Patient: sex M, age 54
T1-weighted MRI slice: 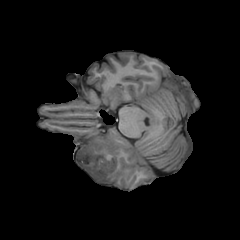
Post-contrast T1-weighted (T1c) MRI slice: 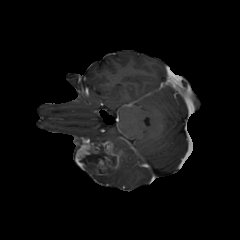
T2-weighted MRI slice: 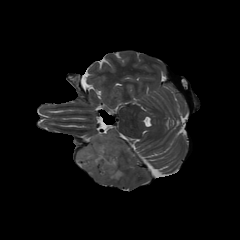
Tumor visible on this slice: yes
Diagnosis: Glioblastoma, IDH-wildtype
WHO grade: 4